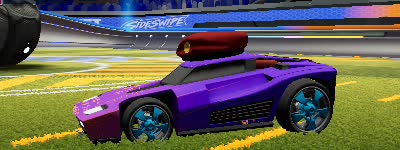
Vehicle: breakout